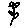
Label: flower